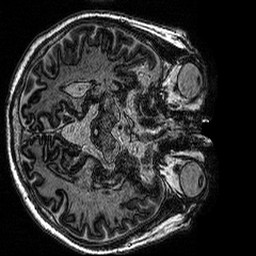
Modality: MP2RAGE
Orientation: axial
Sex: male
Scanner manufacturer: siemens
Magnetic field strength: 3 T
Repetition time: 5 s
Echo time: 0.00292 s